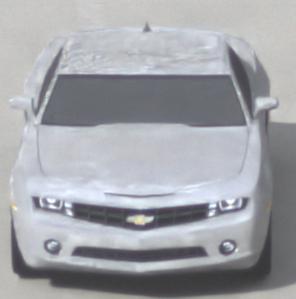
Make: Chevrolet
Model: Camaro Cabriolet 6.2 V8
Detailed model: Camaro (V) Coupé
Model produced from: 2011/09
Model produced until: 2014/02
Doors: 2
Color: white
Road condition: dry road
Daytime: morning or afternoon
Contrast: low contrast